Question: Play price?
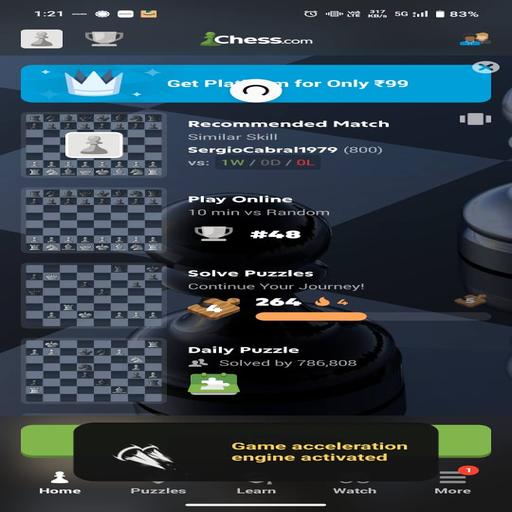
Answer: Only Â¹99